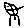
Label: smiley face